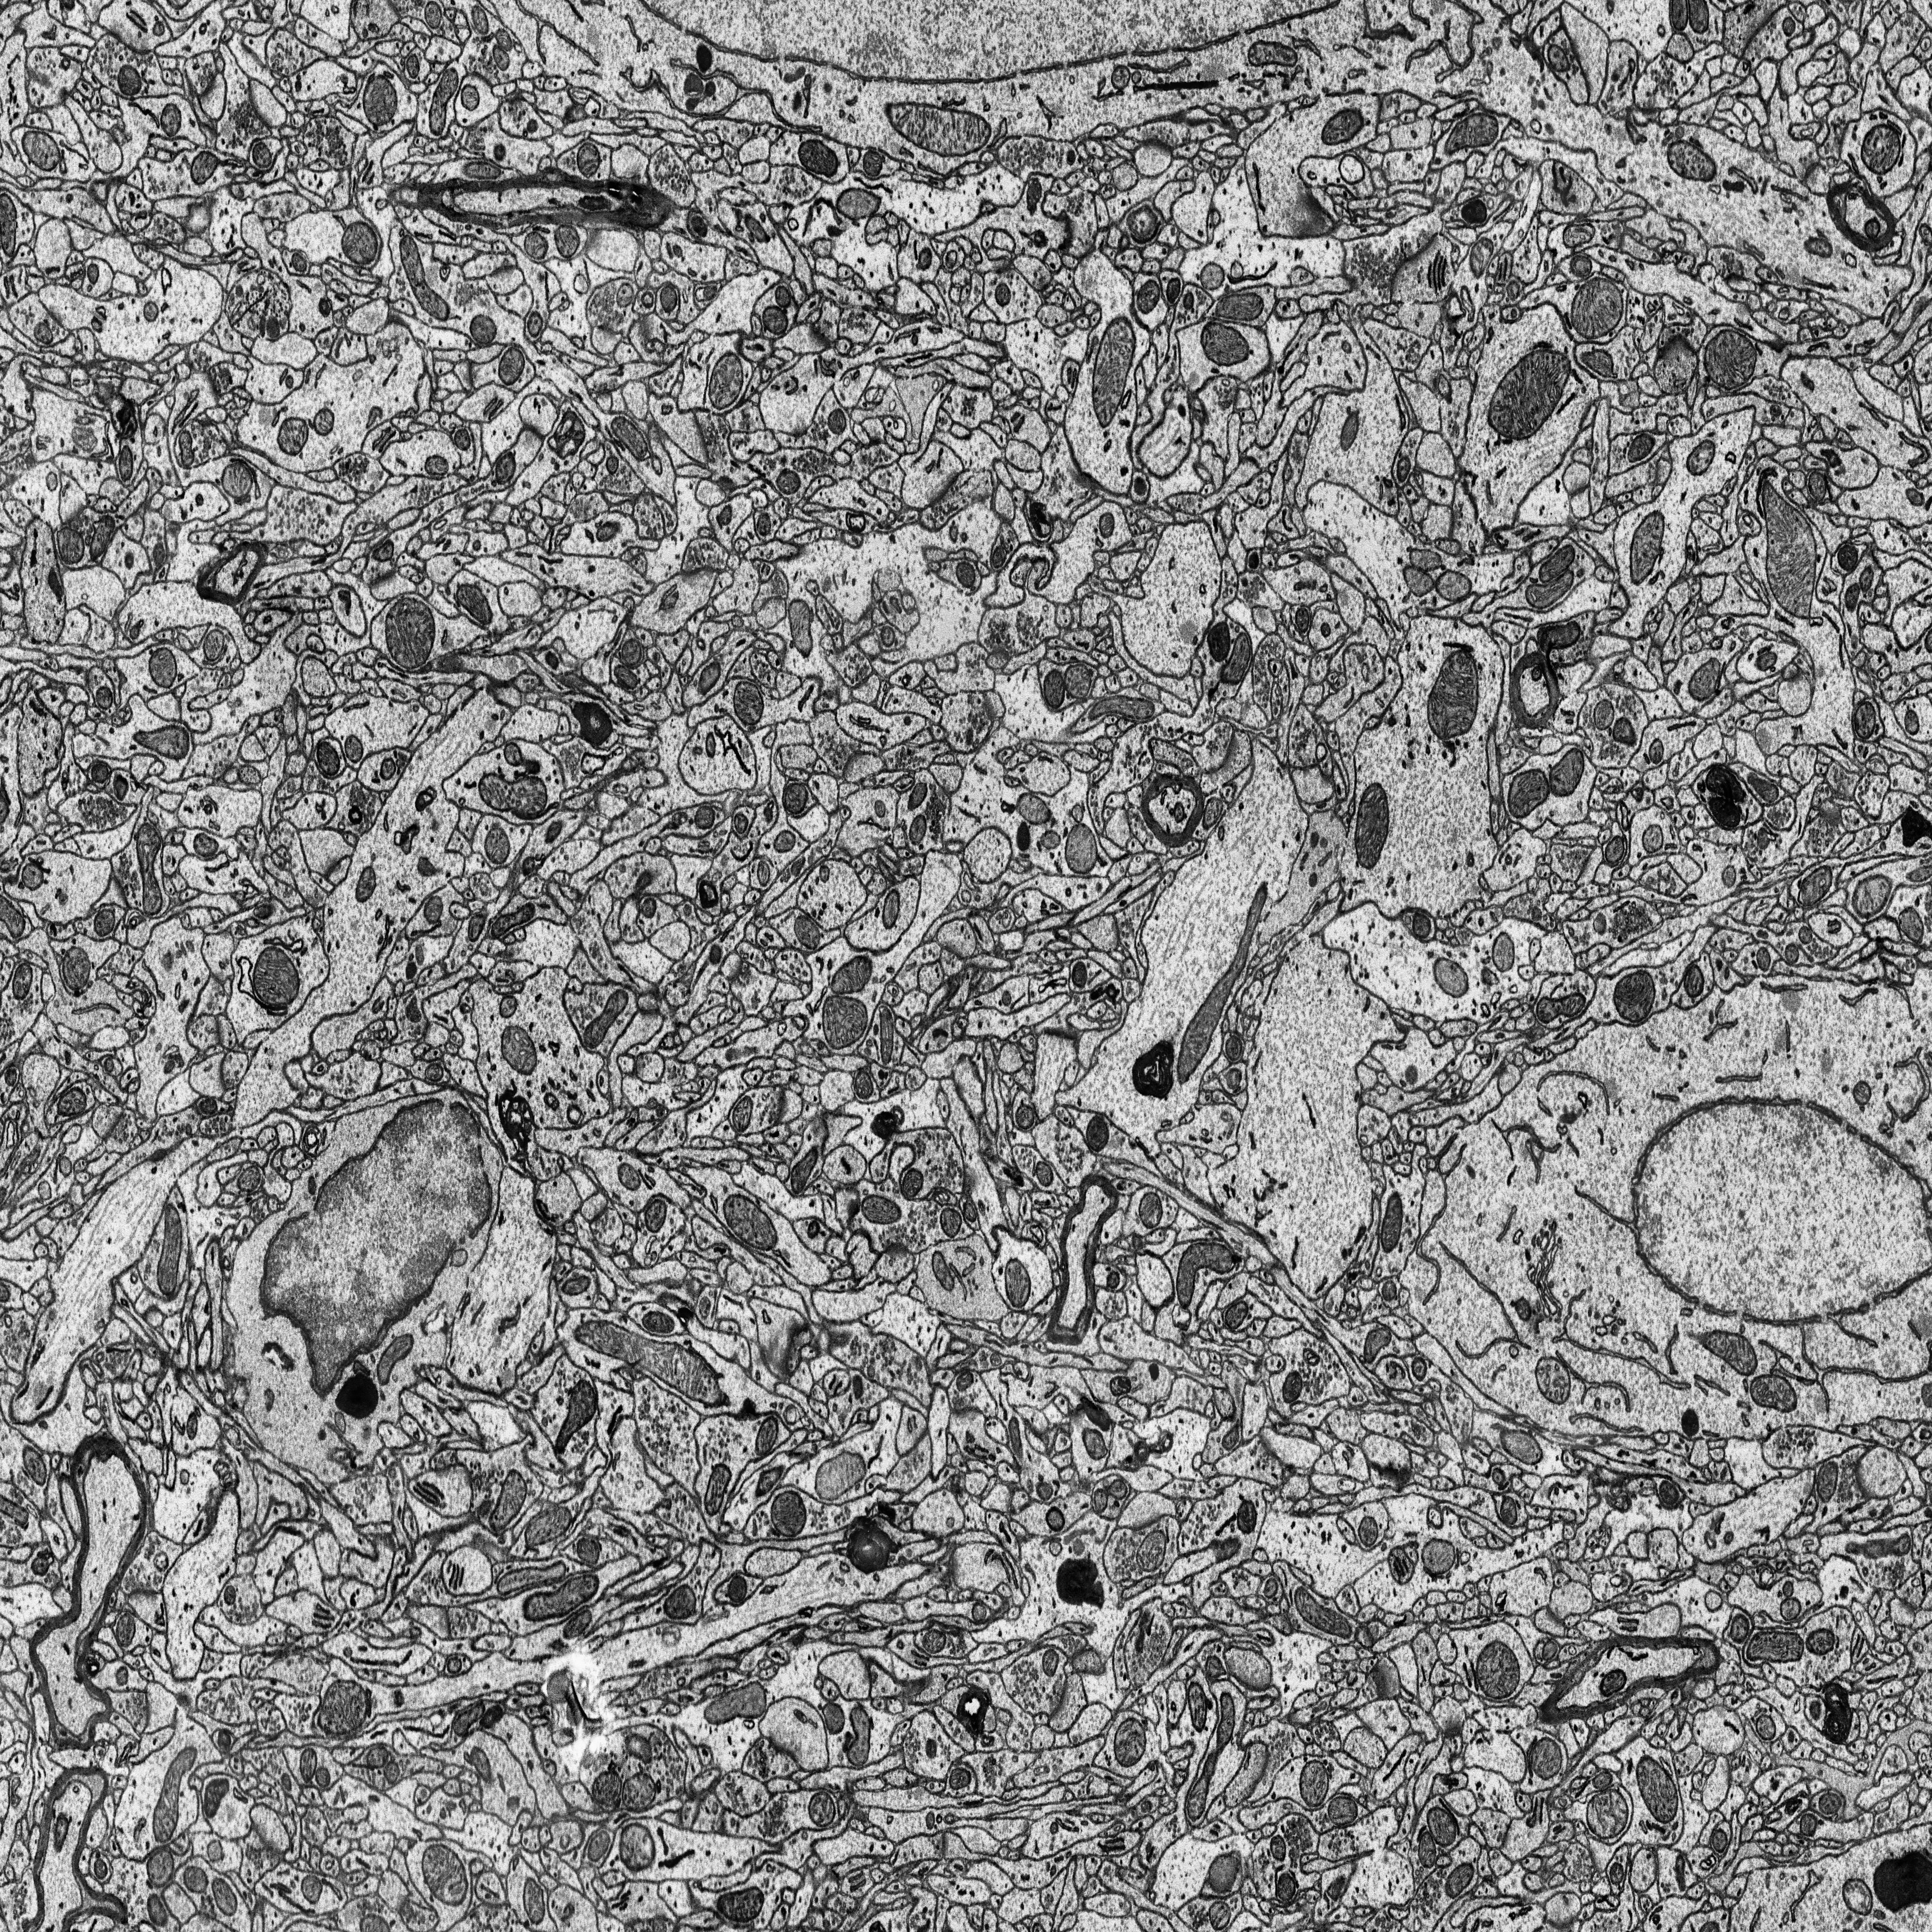
Electron microscopy slice of rat cortex tissue
Slice depth (z): 131
Mitochondria instances in slice: 418